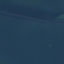
Label: SeaLake